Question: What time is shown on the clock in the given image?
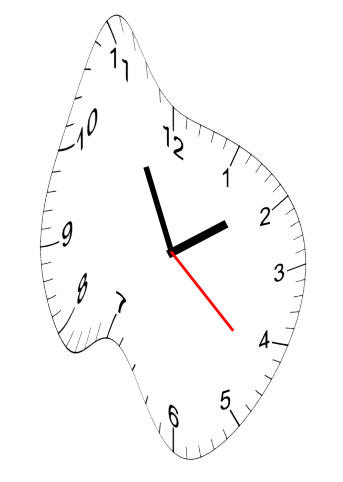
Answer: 01:55:22